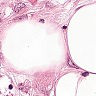
Metastatic tissue present: yes